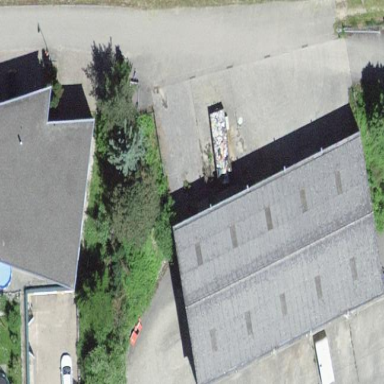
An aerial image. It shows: Warehouse building.